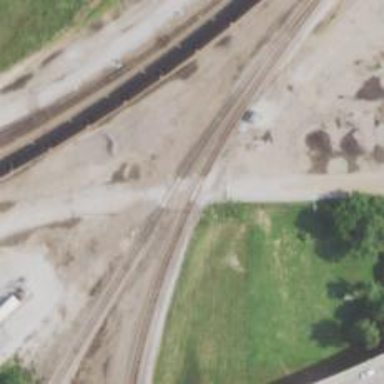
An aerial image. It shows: Railway level crossing.